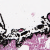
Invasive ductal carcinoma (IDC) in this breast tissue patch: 0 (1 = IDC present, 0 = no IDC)